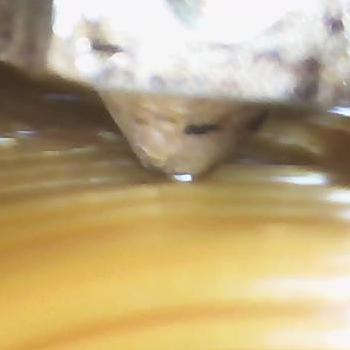
Flow rate: 78%